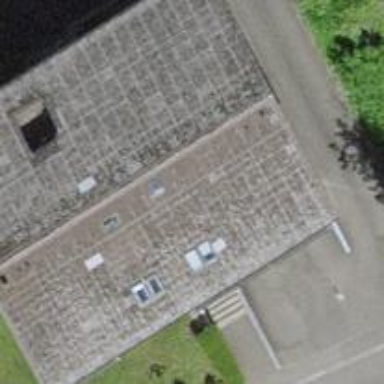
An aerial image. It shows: Building.